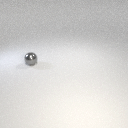
small gray metal sphere